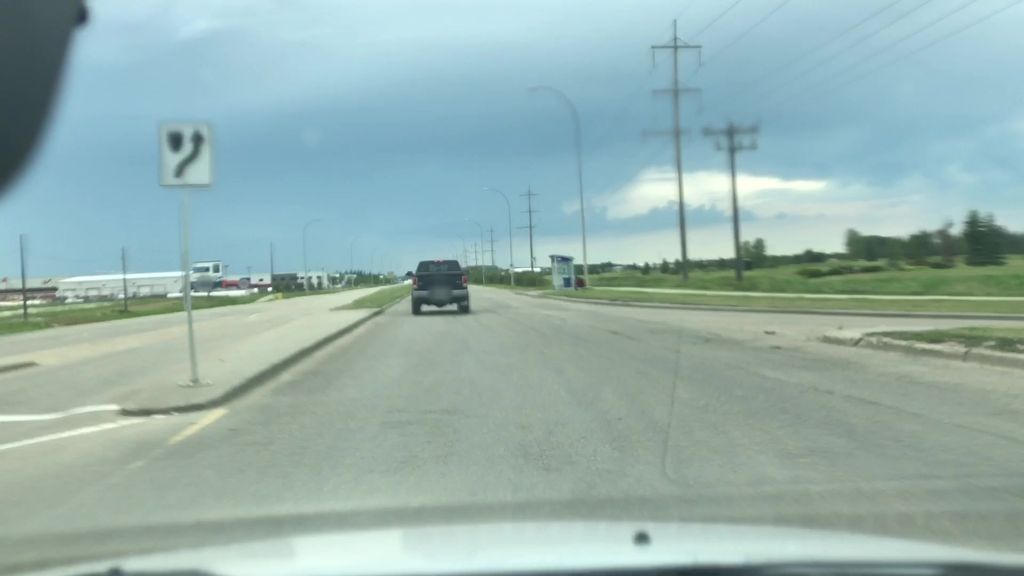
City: edmonton